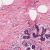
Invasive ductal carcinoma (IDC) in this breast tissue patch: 0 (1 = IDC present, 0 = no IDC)